Question: I need your help , I am facing a problem with my code , here I am trying to draw a dount chart with lines out from each sector and in the end of line I am drawing icons , but unfortunately the images are not drawn in the correct place , so this is my code and I need your help.
'''
<body>
<canvas id="chart" width=1000 height=900 style="background-color:#6d6363"> </canvas>
<script type="text/javascript">
var canvas = document.getElementById("chart");
var chart = canvas.getContext("2d");
function drawdountChart(canvas)
{
this.x , this.y , this.radius , this.lineWidth , this.strockStyle , this.from , this.to = null;
this.set = function( x, y, radius, from, to, lineWidth, strockStyle)
{
this.x = x;
this.y = y;
this.radius = radius;
this.from=from;
this.to= to;
this.lineWidth = lineWidth;
this.strockStyle = strockStyle;
}
this.drawImg = function(x , y , imagePath) // this is the function where I draw my image
{
var image = document.createElement("img");
image.src=imagePath;
image.onload=(function()
{
canvas.drawImage(image , x , y);
});
}
this.draw = function(data)
{
canvas.beginPath();
canvas.lineWidth = this.lineWidth;
canvas.strokeStyle = this.strockStyle;
canvas.arc(this.x , this.y , this.radius , this.from , this.to);
canvas.stroke();
var numberOfParts = data.numberOfParts;
var parts = data.parts;
var colors = data.colors;
var icons = data.icons;
var artPercentage = null;
var beginFrom = 0;
var currentX = null;
var currentY = null;
for(var i = 0; i<numberOfParts; i++)
{
percentage= parts[i]/this.radius;
canvas.beginPath();
canvas.lineWidth=30;
canvas.strokeStyle = colors[i];
canvas.arc(this.x , this.y ,this.radius , beginFrom , (Math.PI*2*percentage)+beginFrom , false);
var x_axis = (this.radius*Math.cos(beginFrom))+this.x;
var y_axis = (this.radius*Math.sin(beginFrom))+this.y;
var angleInDegree = beginFrom*57.3;
beginFrom = (Math.PI*2*percentage)+beginFrom;
canvas.stroke();
canvas.beginPath();
canvas.lineWidth = 1;
if(angleInDegree>=270&&angleInDegree<360)
{
canvas.moveTo(x_axis , y_axis);
canvas.lineTo(x_axis+150 , y_axis-90);
canvas.stroke();
canvas.beginPath();
canvas.moveTo(x_axis+150 , y_axis-90);
canvas.lineTo(x_axis+190 , y_axis-90);
canvas.stroke();
this.drawImg(x_axis+190 , y_axis-90 , icons[i] ); //calling for my drawImg function where I send the points where the line ends as a parameters and the path of the image to be drawn
}else
if(angleInDegree>=0&&angleInDegree<90)
{
canvas.moveTo(x_axis , y_axis);
canvas.lineTo(x_axis+150 , y_axis+90);
canvas.stroke();
canvas.beginPath();
canvas.moveTo(x_axis+150 , y_axis+90);
canvas.lineTo(x_axis+190 , y_axis+90);
canvas.stroke();
this.drawImg(x_axis+190 , y_axis-90 , icons[i] );//calling for my drawImg function where I send the points where the line ends as a parameters and the path of the image to be drawn
}else
if(angleInDegree>=90&&angleInDegree<180)
{
canvas.moveTo(x_axis , y_axis);
canvas.lineTo(x_axis-150 , y_axis+90);
canvas.stroke();
canvas.beginPath();
canvas.moveTo(x_axis-150 , y_axis+90);
canvas.lineTo(x_axis-190 , y_axis+90);
canvas.stroke();
this.drawImg(x_axis-190 , y_axis-90 , icons[i] );//calling for my drawImg function where I send the points where the line ends as a parameters and the path of the image to be drawn
}else
if(angleInDegree>=180&&angleInDegree<270)
{
canvas.moveTo(x_axis , y_axis);
canvas.lineTo(x_axis-150 , y_axis-90);
canvas.stroke();
canvas.beginPath();
canvas.moveTo(x_axis-150 , y_axis-90);
canvas.lineTo(x_axis-190 , y_axis-90);
canvas.stroke();
this.drawImg(x_axis-190 , y_axis-90 , icons[i] );//calling for my drawImg function where I send the points where the line ends as a parameters and the path of the image to be drawn
}
}
}
}
var data =
{
numberOfParts: 5,
parts:[20, 20,65, 25 , 10],
colors:["red", "green", "blue", "yellow" , "orange" ],
comments:["comment1", "comment2", "comment3", "comment4" ],
icons:["images/fb.png", "images/fB.png", "images/fb.png", "images/fb.png", "images/fb.png"]
};
var drawDount = new drawdountChart(chart);
drawDount.set(400, 400, 140, 0, Math.PI*2, 30, "#FFF");
drawDount.draw(data);
</script>
</body>
'''

this was the result , but that is not what I want , I need every icon to be drawn in the end of its line
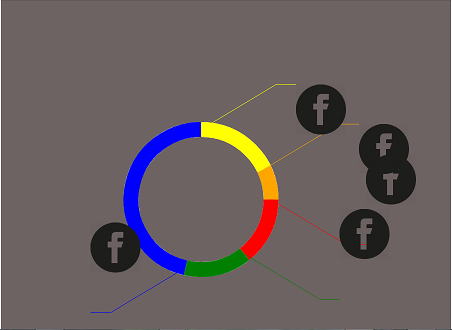
Answer: The problem lies in 'this.drawImg(x_axis +X , y_axis + Y , icons[i] );'
The one in the first 'if' if alright, the three others aren't.
1. this.drawImg(x_axis+190 , y_axis-90 , icons[i] );
2. this.drawImg(x_axis+190 , y_axis+90 , icons[i] );
3. this.drawImg(x_axis-190 , y_axis+90 , icons[i] );
4. this.drawImg(x_axis-190 , y_axis-90 , icons[i] );
Do not forget to also add the shift corresponding to the size of your image.
1. Shift vertically by -heightIcon / 2
2. For icons on the left of the chart, shift horizontally by -widthIcon